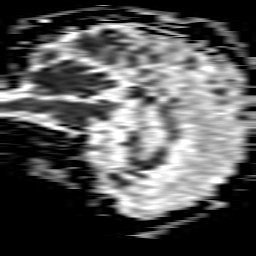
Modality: ADC
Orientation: sagittal
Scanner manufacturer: philips
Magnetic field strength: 1.5 T
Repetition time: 3.684 s
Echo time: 0.09411 s